The trace is the raw vibration amplitude of a rotating bearing as a function of time. What is the most likely bearing condition (normal, inner_race, outer_race, ball)?
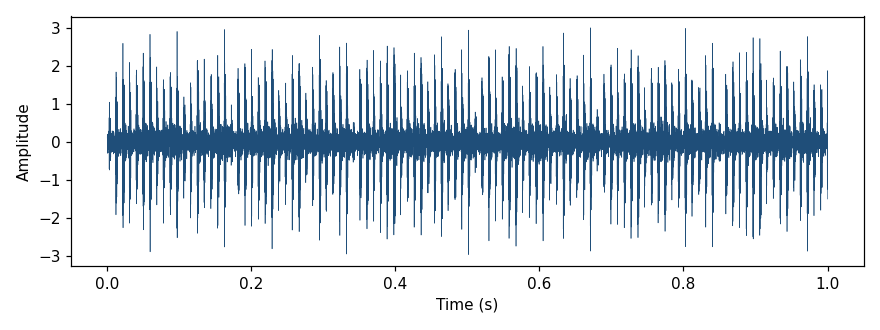
Answer: outer_race